Interaction volume radius: 5 \u00c5
Interaction volume height: 10 \u00c5
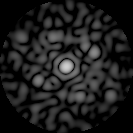
Disorder parameter: 0.7875